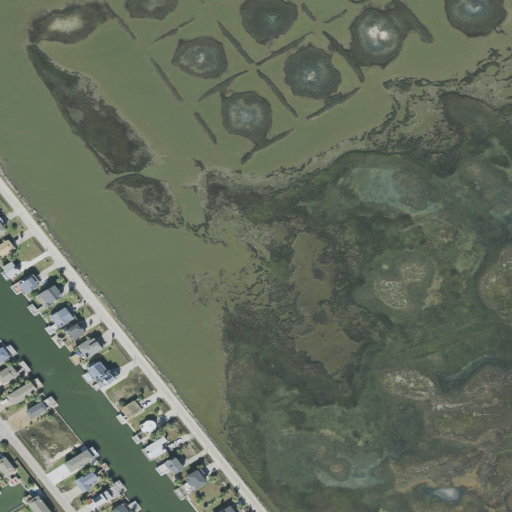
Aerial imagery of beach in Texas named Jamaica Beach containing herbaceous wetlands, open water, medium intensity development, open development, low intensity development, and high intensity development